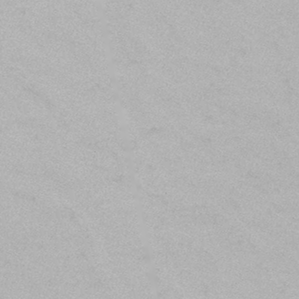
Label: frost